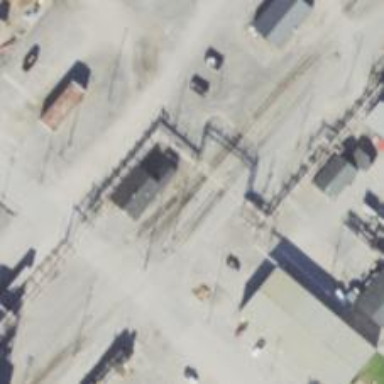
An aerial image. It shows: Rail spur service.